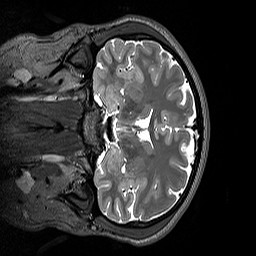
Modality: T2w
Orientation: coronal
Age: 24
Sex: male
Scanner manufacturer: siemens
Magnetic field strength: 3 T
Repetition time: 3.2 s
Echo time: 0.412 s